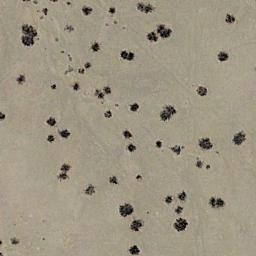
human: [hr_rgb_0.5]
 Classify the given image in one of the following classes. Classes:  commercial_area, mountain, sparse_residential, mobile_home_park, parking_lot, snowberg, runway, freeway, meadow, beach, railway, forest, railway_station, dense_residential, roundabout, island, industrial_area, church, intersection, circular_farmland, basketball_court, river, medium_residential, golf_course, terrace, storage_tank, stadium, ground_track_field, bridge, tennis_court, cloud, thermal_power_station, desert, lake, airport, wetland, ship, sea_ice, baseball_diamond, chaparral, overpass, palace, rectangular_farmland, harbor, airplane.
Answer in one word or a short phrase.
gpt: chaparral